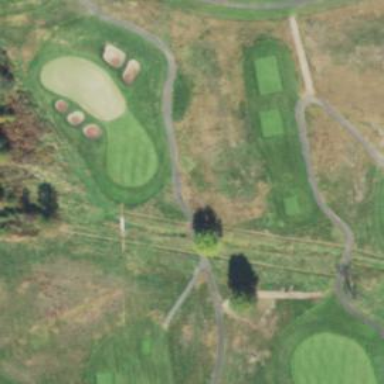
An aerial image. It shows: Area of rough grass used for golf.